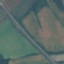
Land use / land cover: Highway